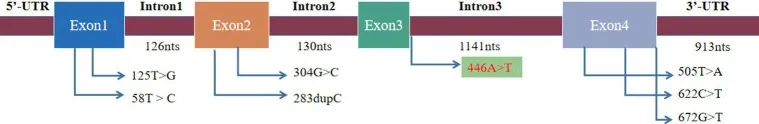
Mutation site of SIGMR1. The previously reported mutation site was located in exons and 3'-UTR, and the mutation site was located in intron.
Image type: chart (chart)